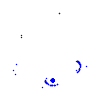
Particle: kaon